Interaction volume radius: 5 \u00c5
Interaction volume height: 25 \u00c5
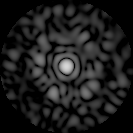
Disorder parameter: 0.8309